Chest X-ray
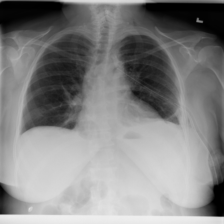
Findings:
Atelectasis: negative
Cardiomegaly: negative
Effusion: negative
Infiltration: negative
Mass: negative
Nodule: negative
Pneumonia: negative
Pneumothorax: positive
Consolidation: negative
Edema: negative
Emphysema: negative
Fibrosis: negative
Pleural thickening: negative
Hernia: negative